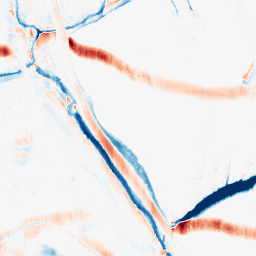
Category: morphological
Decomposition family: morphological_rect
Decomposition parameters: operation: average
width: 5
height: 20
Upsampling method: sinc_hamming
Upsampling parameters: scale: 4
kernel_size: 16
Upsampling scale: 4